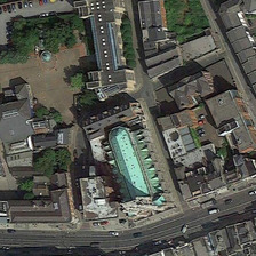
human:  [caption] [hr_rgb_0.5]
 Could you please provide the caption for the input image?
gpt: a cyan rectangle church is surrounded by some blocks with black roof .

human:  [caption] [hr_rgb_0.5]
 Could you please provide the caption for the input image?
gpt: Blue roof church is in the middle of the house.

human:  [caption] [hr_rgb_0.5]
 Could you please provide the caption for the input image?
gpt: Here is a green roof and square church where you are located in blocks with other buildings and houses.

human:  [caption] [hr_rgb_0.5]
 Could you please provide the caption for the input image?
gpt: It's a square church with a green roof that sits on a block with other buildings and houses.

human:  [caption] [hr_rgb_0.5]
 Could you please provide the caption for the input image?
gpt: The blue roof church is in the middle of the house.